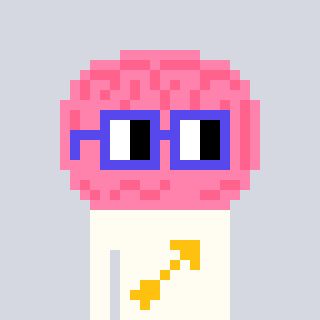
a pixel art character with square blue glasses, a brain-shaped head and a grayscale-colored body on a cool background